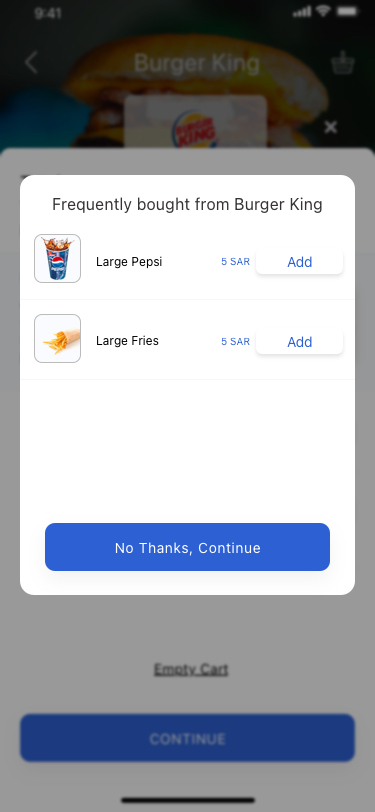
Text in this UI design:
or Scheduled
Delivery: Free
45 min.
Burger King
Search within Burger King
120 Ratings
4.7
Most Selling
Special Offers
New Items
Big King
Garlic Beef Whooper Sandwich
Whooper Patty, Beef Beacon, Lettuce
and Garlic Sauce, Served in 5-inch bun.
25 SAR
30 SAR
Garlic Beef Whooper Sandwich
Whooper Patty, Beef Beacon, Lettuce
and Garlic Sauce, Served in 5-inch bun.
25 SAR
Garlic Beef Whooper Sandwich
Whooper Patty, Beef Beacon, Lettuce
and Garlic Sauce, Served in 5-inch bun.
25 SAR
30 SAR
Garlic Beef Whooper Sandwich
Whooper Patty, Beef Beacon, Lettuce
and Garlic Sauce, Served in 5-inch bun.
25 SAR
Garlic Beef Whooper Sandwich
Whooper Patty, Beef Beacon, Lettuce
and Garlic Sauce, Served in 5-inch bun.
25 SAR
30 SAR
Garlic Beef Whooper Sandwich
Whooper Patty, Beef Beacon, Lettuce
and Garlic Sauce, Served in 5-inch bun.
25 SAR
Garlic Beef Whooper Sandwich
25 SAR
0
0,00 SAR
Go to Checkout
SOURDOUGH KING
2x 150 gm
25 SAR
30 SAR
1
+
-
1
+
-
SOURDOUGH KING
2x 150 gm
25 SAR
Notes: No pickles in the sandwich please
Delivery Address
Al Hareeg,
5952.Al Hareeg 16391, Riyadh Kingdom of Saudi Arabia
Building 23, Apartment 4
Total
75.00 SAR
Discount: 25 SAR  “FREE25”
Empty Cart
Continue
Frequently bought from Burger King
Large Pepsi
Add
5 SAR
No Thanks, Continue
Large Fries
Add
5 SAR